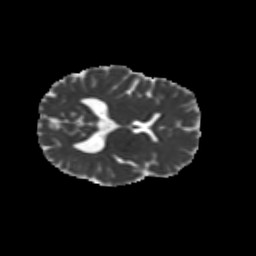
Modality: MD
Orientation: axial
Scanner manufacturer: siemens
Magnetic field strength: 3 T
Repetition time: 9.2 s
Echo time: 0.084 s